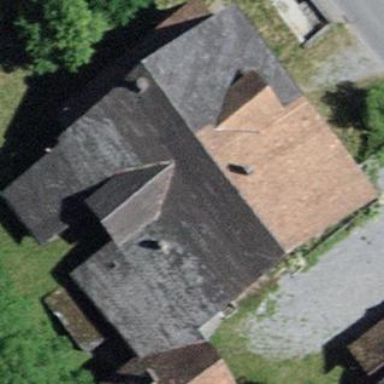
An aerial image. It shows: Farm building.